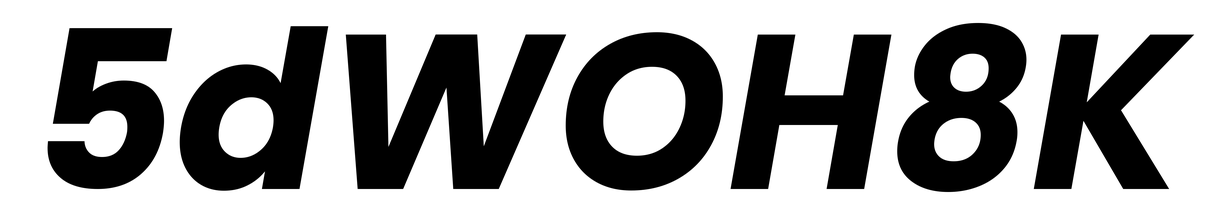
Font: Poppins-BoldItalic